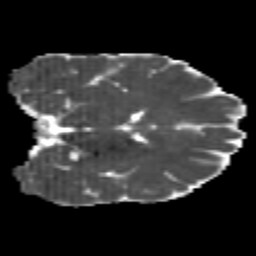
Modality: MD
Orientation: coronal
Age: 21
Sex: male
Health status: healthy
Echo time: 0.074 s